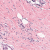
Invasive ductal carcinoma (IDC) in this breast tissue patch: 1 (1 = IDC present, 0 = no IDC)